Question: I am using files by cdn, but apparently my service worker does not cache them. Would you do it?

Service worker code:
'''
const version = "0.0.1";
const cacheName = 'sfa-${version}';
self.addEventListener('install', e => {
e.waitUntil(
caches.open(cacheName).then(cache => {
return cache.addAll([
'/',
'/dashboard/'
])
.then(() => self.skipWaiting());
})
);
});
self.addEventListener('activate', event => {
event.waitUntil(self.clients.claim());
});
self.addEventListener('fetch', event => {
event.respondWith(
caches.open(cacheName)
.then(cache => cache.match(event.request, {ignoreSearch: true}))
.then(response => {
return response || fetch(event.request);
})
);
});
'''
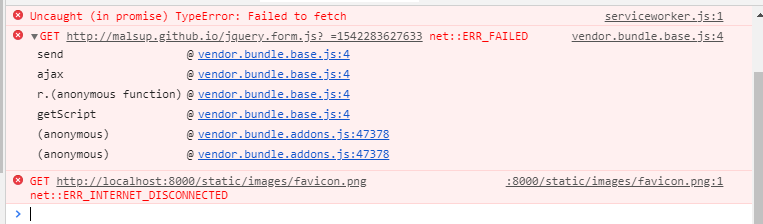
Answer: Perhaps you tried to set the onerror handler on the navigator.serviceWorker container like this:
'''
// no effect outside service worker script
navigator.serviceWorker.onerror = function() {...};
'''
The error handler must be set from within a service worker script with self.onerror (self is a special variable/attribute here that refers to ServiceWorkerGlobalScope). The onerror callback is only provided an error message.
'''
// inside service worker script
self.onerror = function(message) {
console.log(message);
};
'''
Alternatively, you could listen to the service worker's error event, which includes an ErrorEvent containing the location of the error:
'''
// inside service worker script
self.addEventListener('error', function(e) {
console.log(e.filename, e.lineno, e.colno, e.message);
});
'''
for more detail <URL>